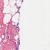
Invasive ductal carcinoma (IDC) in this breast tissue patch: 0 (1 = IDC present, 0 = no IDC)